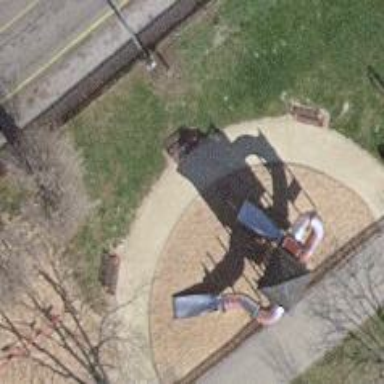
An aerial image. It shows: Red bench.